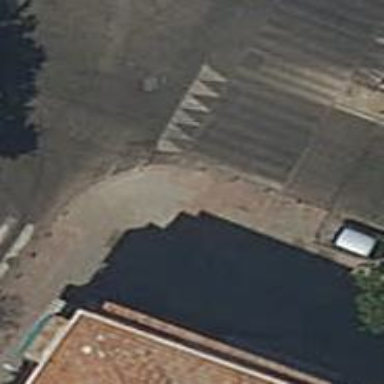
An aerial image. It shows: Uncontrolled crossing on the road with hump for traffic calming.